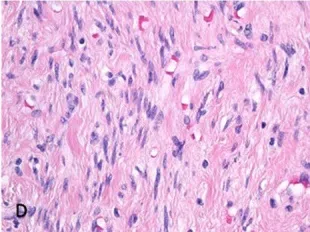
Histologic analysis. (D) Palisading of the nuclei was present at many tumor foci.
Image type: pathology (h&e)